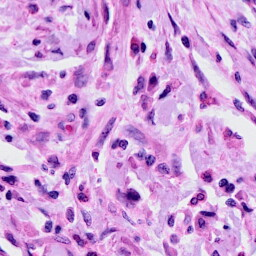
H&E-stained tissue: Cervix